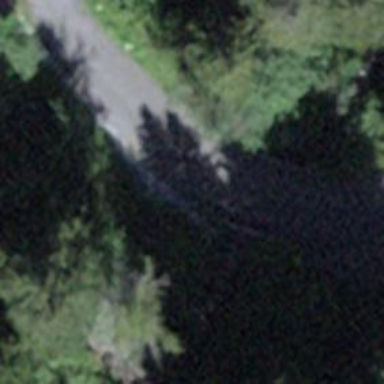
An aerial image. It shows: Unclassified road with bridge.